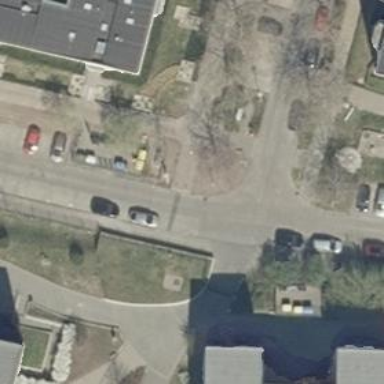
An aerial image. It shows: Concrete sidewalk that functions as footway.